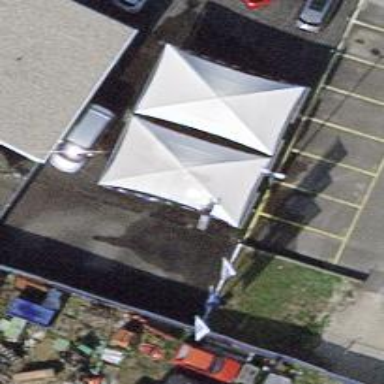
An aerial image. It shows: Car repair shop.